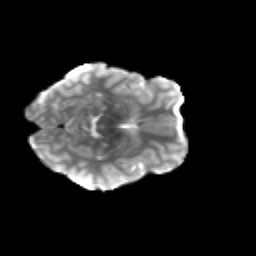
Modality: T2w
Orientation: axial
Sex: female
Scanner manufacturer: siemens
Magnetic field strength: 3 T
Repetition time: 5 s
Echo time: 0.071 s